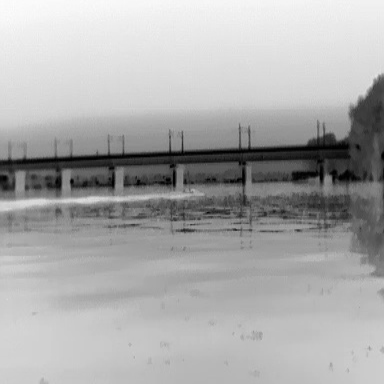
There is a canoe in the infrared image.